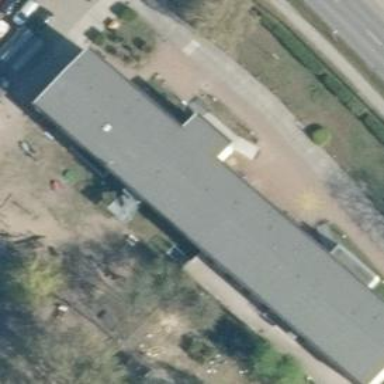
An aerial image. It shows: Kindergarten.